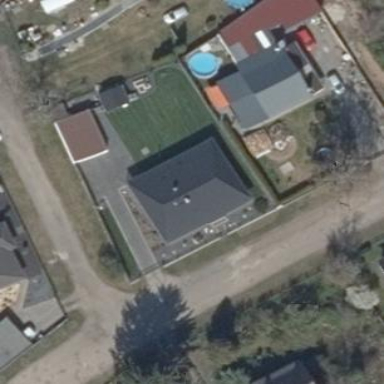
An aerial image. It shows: Detached building.